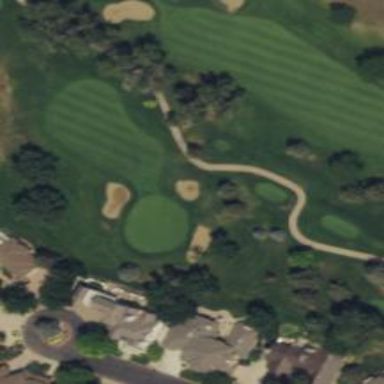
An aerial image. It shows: Golf hole.